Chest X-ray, AP view. Patient: 43 years old, sex F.
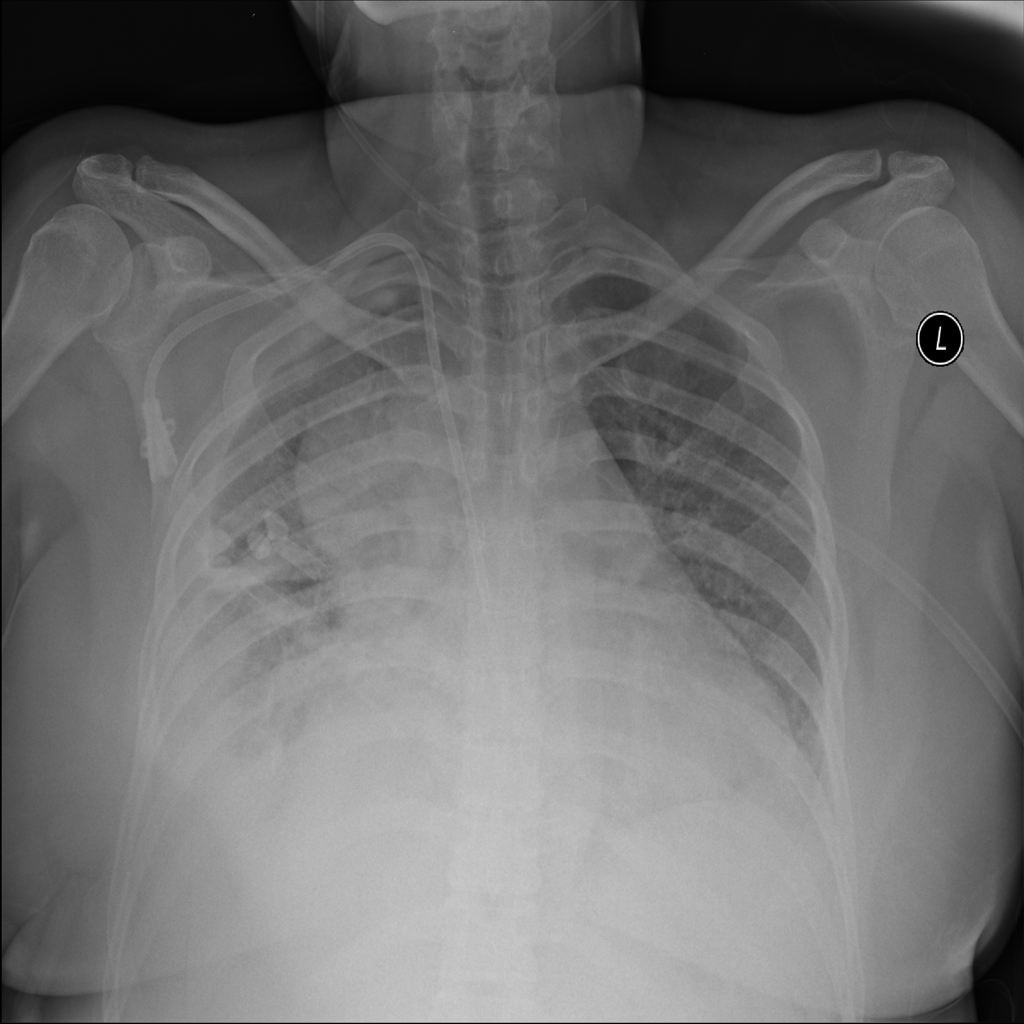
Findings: Effusion, Infiltration, Mass